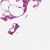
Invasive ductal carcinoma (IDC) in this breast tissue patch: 0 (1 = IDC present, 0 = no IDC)